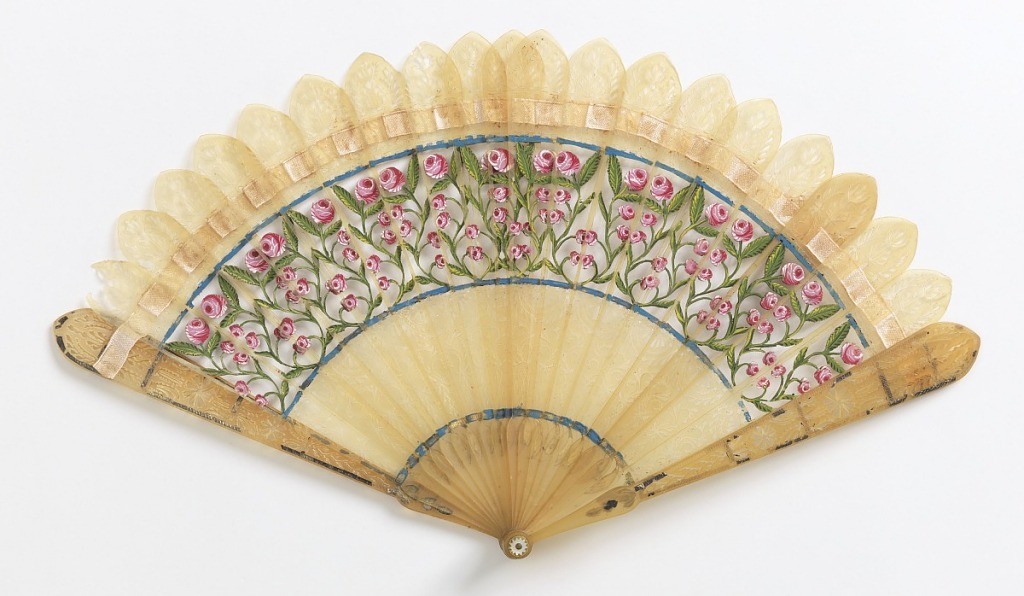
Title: Brisé fan
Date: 1800–1830
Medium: Bone sticks, gilded, painted and carved à jour, silk ribbon
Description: Brisé fan. Bonesticks carved à jour, gilded on reverse. Obverse painted. Designs of roses in red and green, with blue borders. Cardboard box covered with paper showing blue fleur-de-lys.